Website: bh-photo
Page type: address-validator
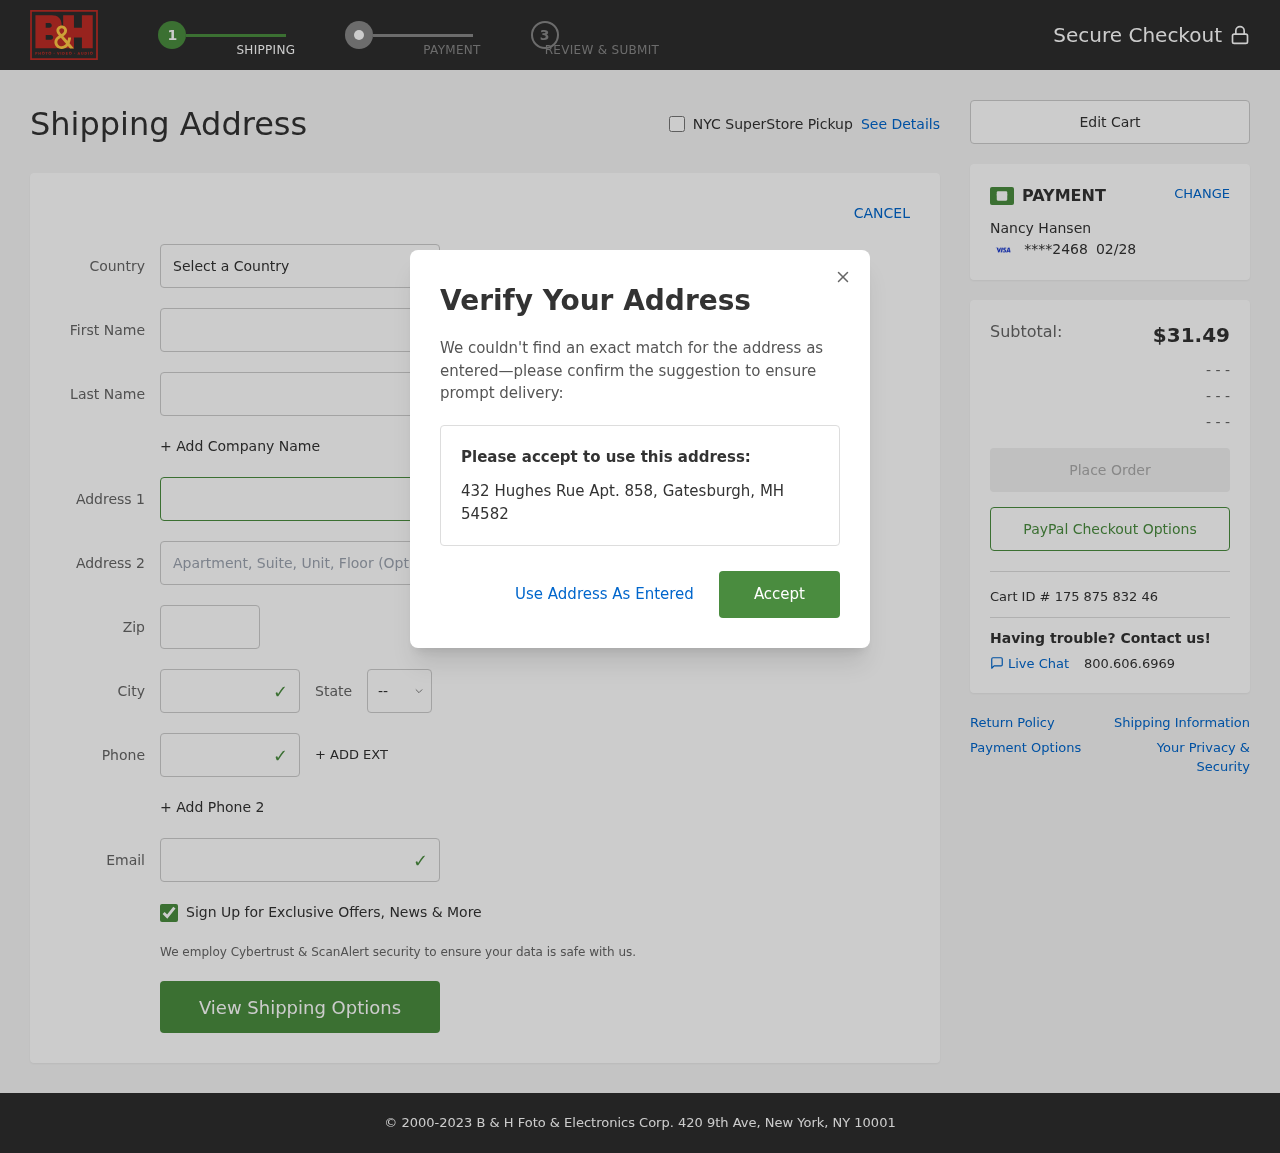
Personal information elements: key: PII_CARD_EXPIRY
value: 02/28
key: PII_CARD_LAST4
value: ****2468
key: PII_CITY
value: Gatesburgh
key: PII_COUNTRY
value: United States
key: PII_EMAIL
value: nhansen@hotmail.com
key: PII_FIRSTNAME
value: Nancy
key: PII_FULLNAME
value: Nancy Hansen
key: PII_LASTNAME
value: Hansen
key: PII_PHONE
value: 5705213396
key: PII_POSTCODE
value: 54582
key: PII_STATE_ABBR
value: MH
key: PII_STREET
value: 432 Hughes Rue Apt. 858
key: PII_STREET2
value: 714 Rosario Knolls Suite 317
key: PII_CITY_STATE_ZIP
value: Gatesburgh, MH 54582
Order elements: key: ORDER_SUBTOTAL
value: $31.49
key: ORDER_ID
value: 175 875 832 46